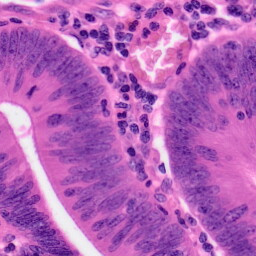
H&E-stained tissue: Colon